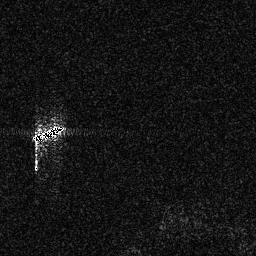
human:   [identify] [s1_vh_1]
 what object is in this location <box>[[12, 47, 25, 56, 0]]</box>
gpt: <ref>1 medium ship at the left</ref>